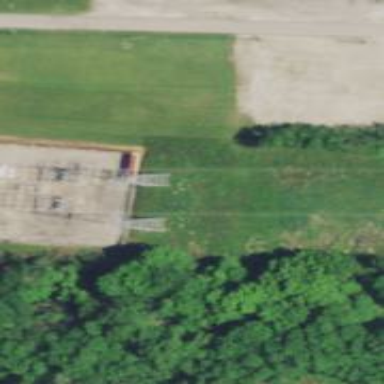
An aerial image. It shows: Lattice structure tower used for power transmission.